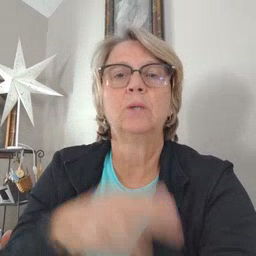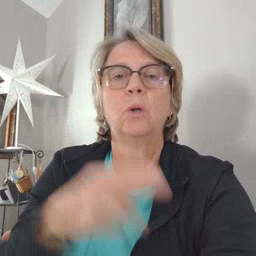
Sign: outside